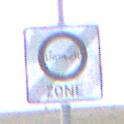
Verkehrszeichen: EndeUmweltzone
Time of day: SunriseSunset
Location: Outdoor (Nature)
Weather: Overcast
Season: NotSpecified
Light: Natural